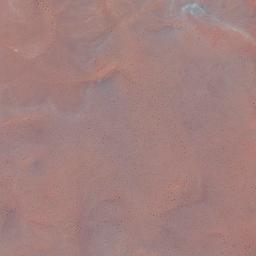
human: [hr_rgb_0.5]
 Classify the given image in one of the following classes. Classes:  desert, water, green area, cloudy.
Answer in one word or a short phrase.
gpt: desert